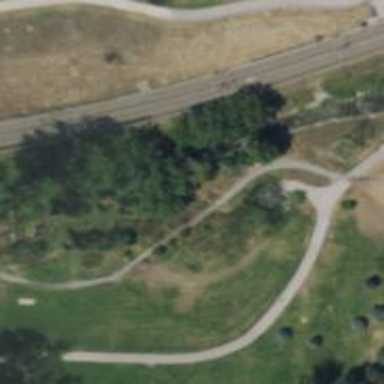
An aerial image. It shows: Footway bridge.